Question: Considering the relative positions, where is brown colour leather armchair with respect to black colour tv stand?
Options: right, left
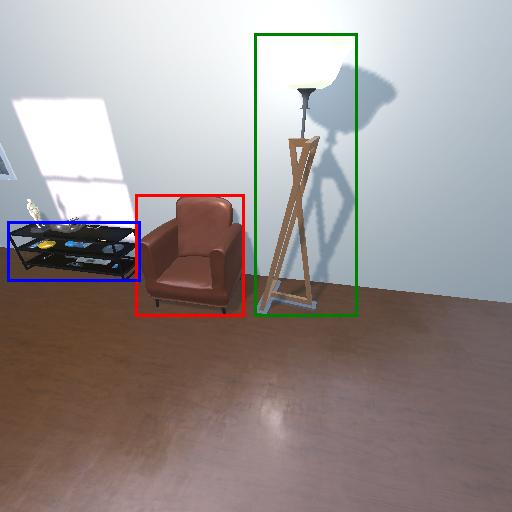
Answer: right